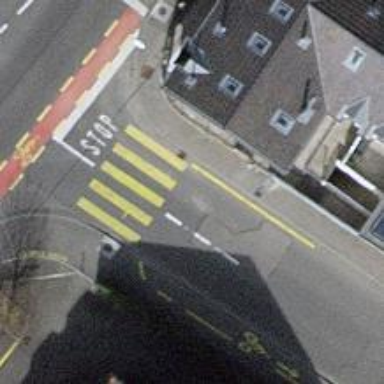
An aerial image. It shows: Marked crossing on the road.